Question: Count the number of objects in the diagram.
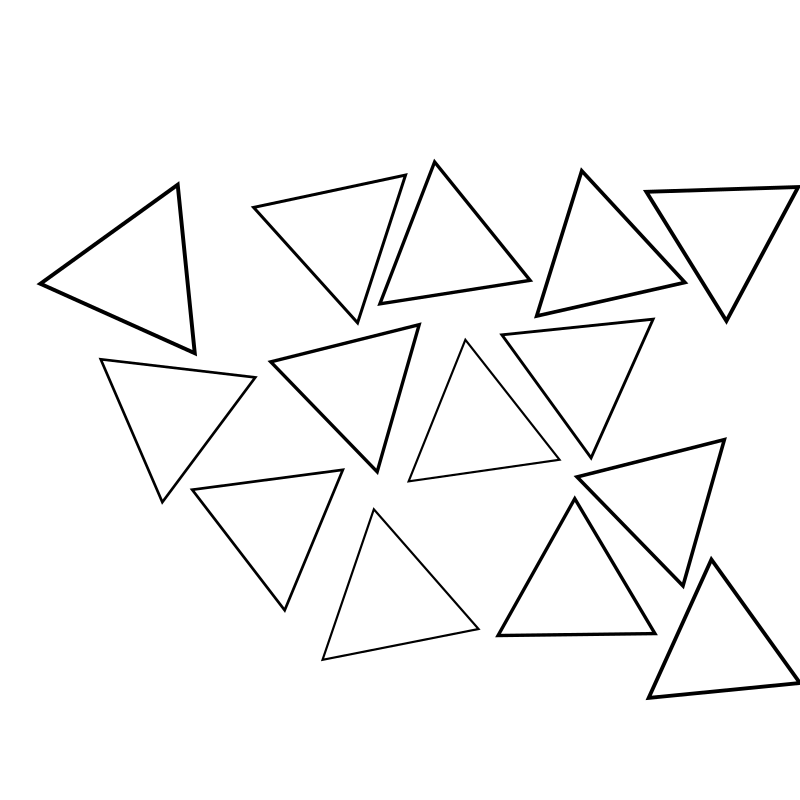
Answer: 14